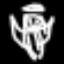
Label: angel